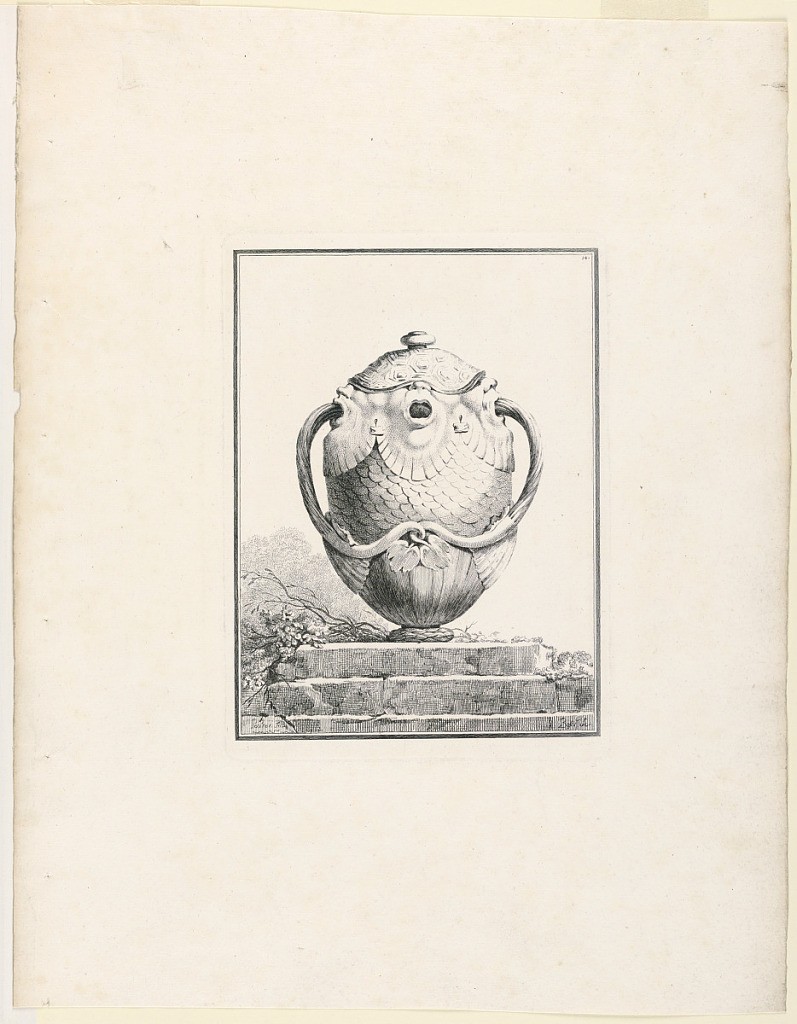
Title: Covered Vase with Grotesq
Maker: Benigno Bossi, Italian, 1727 – 1792
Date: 1764
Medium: Etching Support: white laid paper
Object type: Print
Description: A melon shaped vase on Three Stone steps with flowers and branches. The vase has a laurel wreath as its only base, the lid is conceived as the back of a tortoise or turtle with three semi-faces visible below, consisting of nose, open mouth and stylized beards. Vines issuing*** from the right and left mouths serve as handles The body of scales and shells.